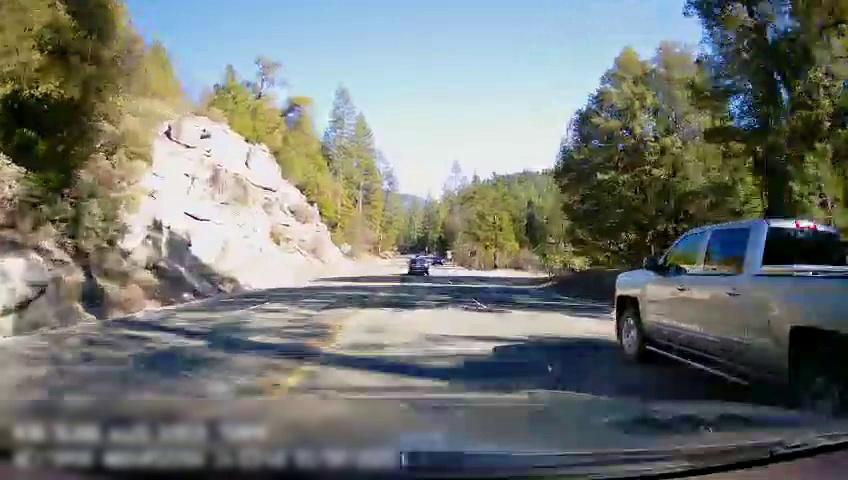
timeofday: Day
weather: Sunny
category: Drivable Space
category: Vehicles | Car
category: Vehicles | Car
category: Vehicles | Truck
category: Lanes | Opposite Lane
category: Lanes | Current Lane